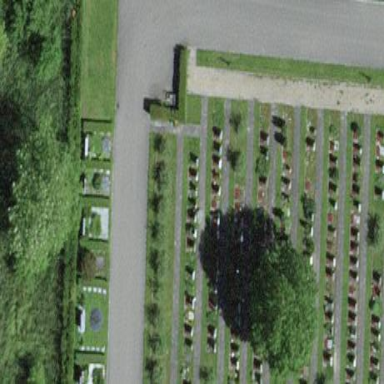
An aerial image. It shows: Graveyard.